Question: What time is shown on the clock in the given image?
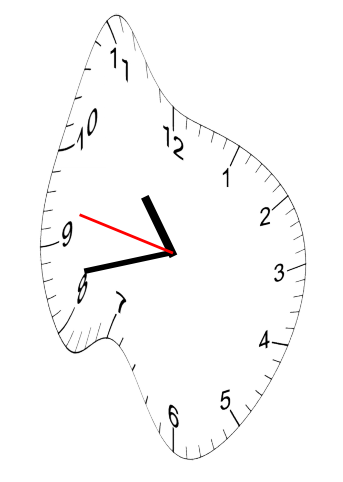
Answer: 10:42:47